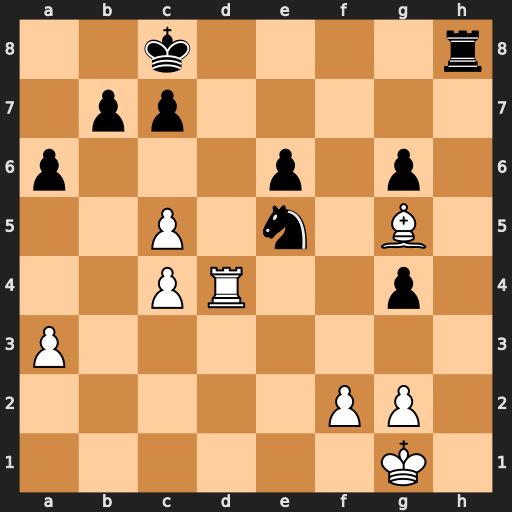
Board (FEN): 2k4r/1pp5/p3p1p1/2P1n1B1/2PR2p1/P7/5PP1/6K1
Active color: w
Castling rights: -
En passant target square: -
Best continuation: Bf6 Nf3+ gxf3